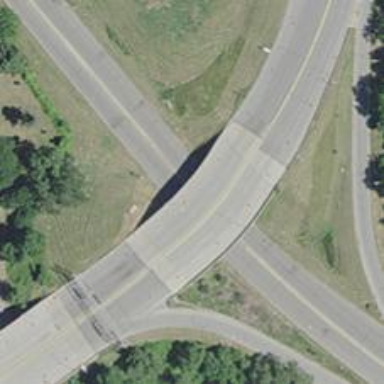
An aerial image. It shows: Primary highway expressway that includes bridge.